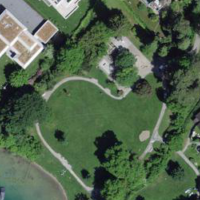
EUNIS habitat code: 24
Species observed at this site:
Cotinus coggygria
Araneus diadematus